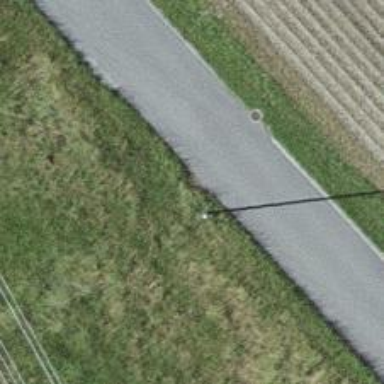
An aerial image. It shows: Power pole.